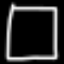
Label: square